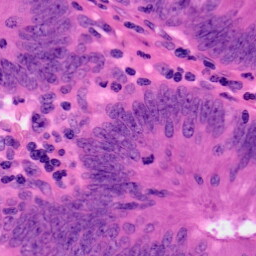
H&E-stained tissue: Colon